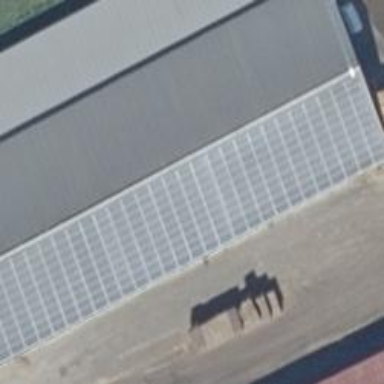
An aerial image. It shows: Solar photovoltaic panel generator producing electricity as small installation.